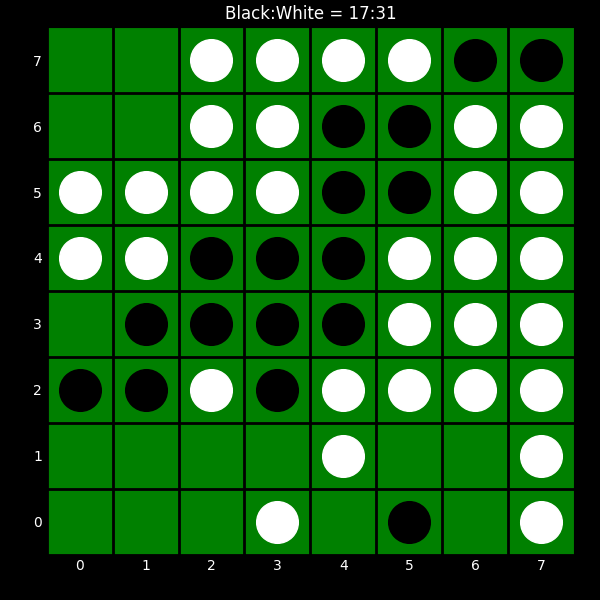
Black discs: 17
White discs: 31